Interaction volume radius: 10 \u00c5
Interaction volume height: 10 \u00c5
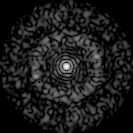
Disorder parameter: 0.8594